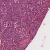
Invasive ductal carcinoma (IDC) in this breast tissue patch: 1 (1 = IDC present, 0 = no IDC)